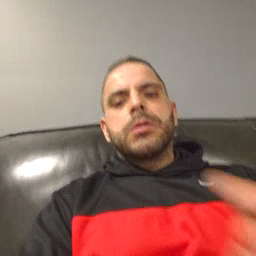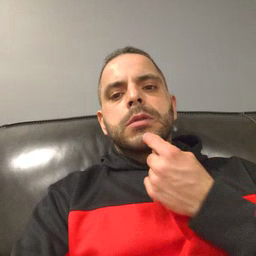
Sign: say